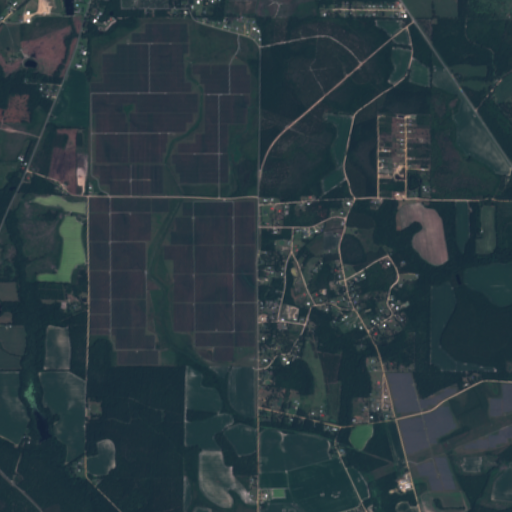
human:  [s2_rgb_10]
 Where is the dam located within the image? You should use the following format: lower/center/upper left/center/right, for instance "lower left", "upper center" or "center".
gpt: The dam is located in the lower left of the image.
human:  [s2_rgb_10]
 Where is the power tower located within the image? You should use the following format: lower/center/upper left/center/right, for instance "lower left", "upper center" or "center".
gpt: The power tower is located in the lower right of the image.
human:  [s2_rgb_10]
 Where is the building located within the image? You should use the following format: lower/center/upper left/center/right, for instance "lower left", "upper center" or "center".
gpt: The building is located in the center right of the image.
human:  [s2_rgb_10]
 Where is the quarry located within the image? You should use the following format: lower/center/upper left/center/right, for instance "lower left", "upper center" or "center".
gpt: There is no quarry in the image.